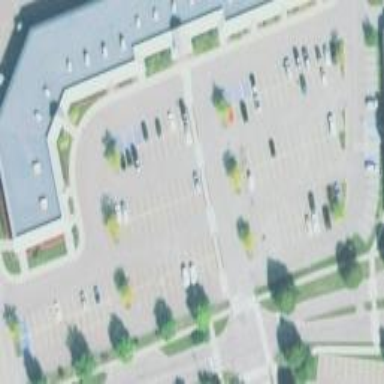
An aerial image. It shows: Parking area with asphalt surface.